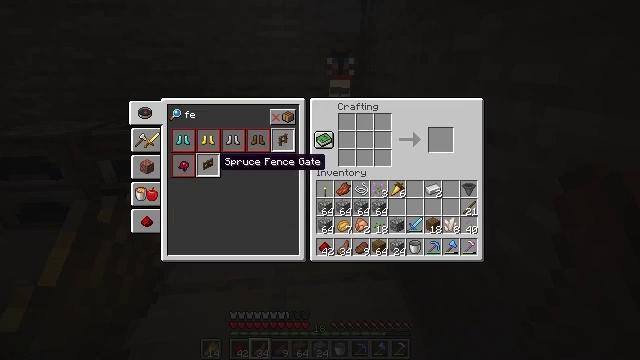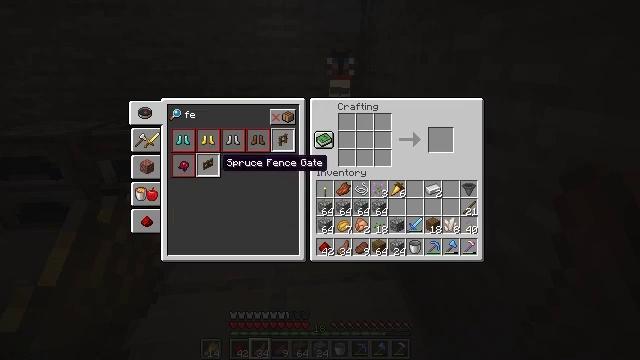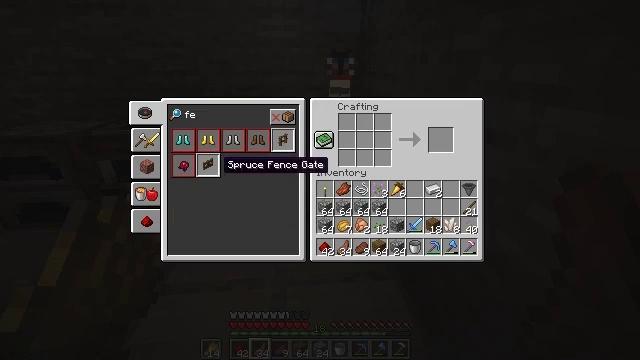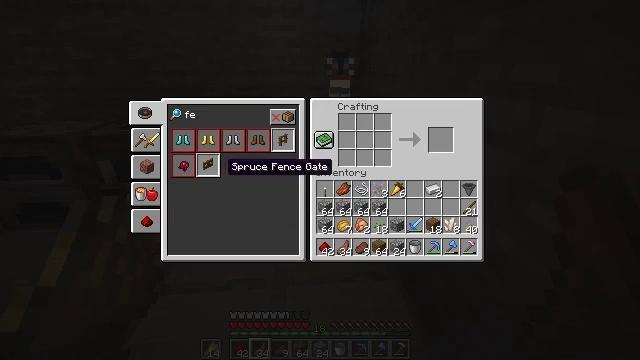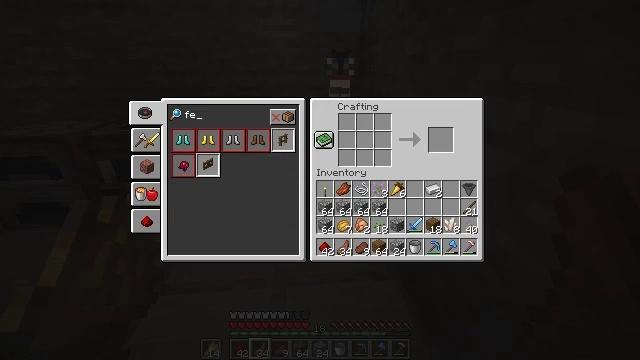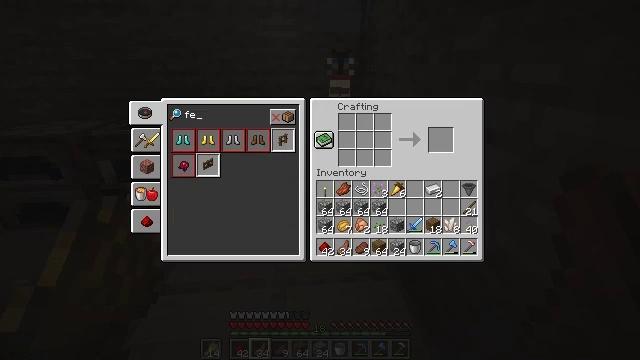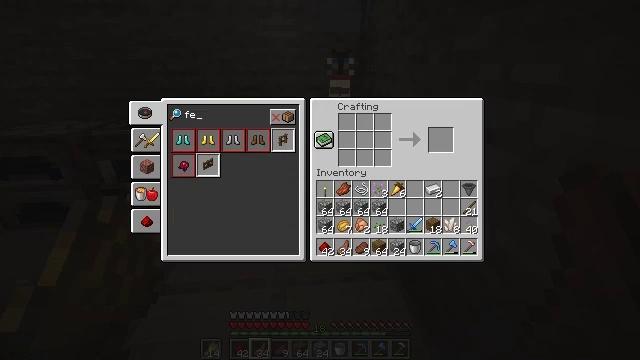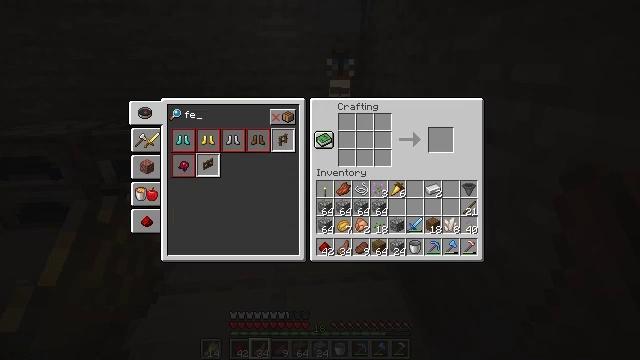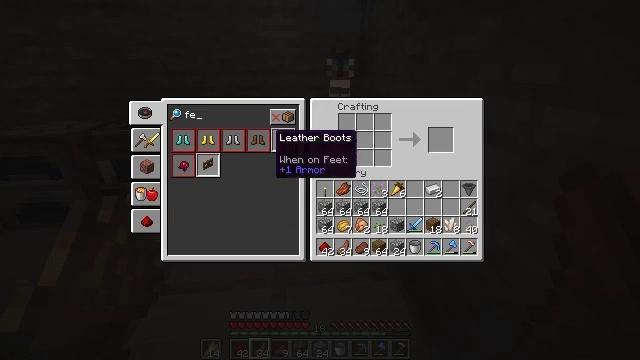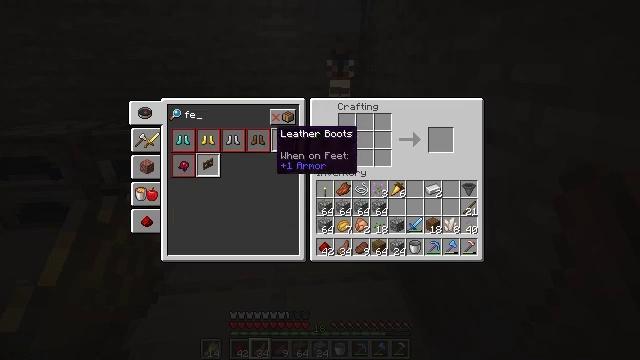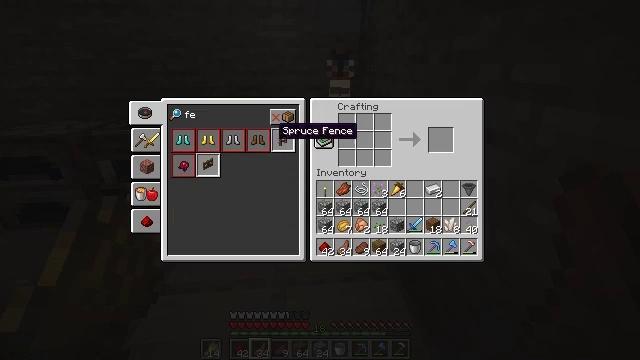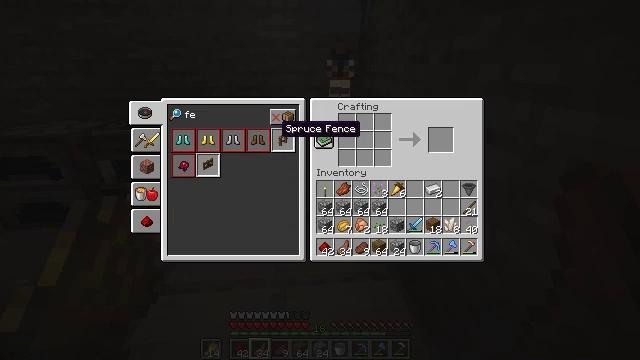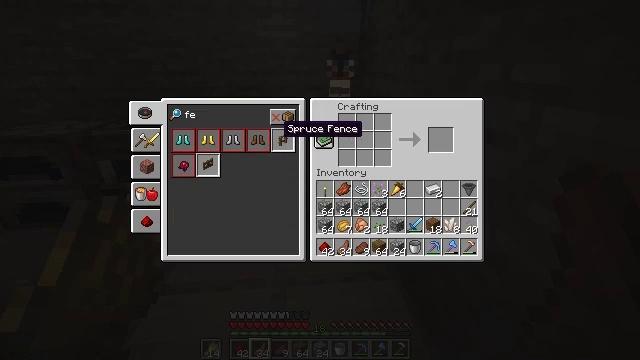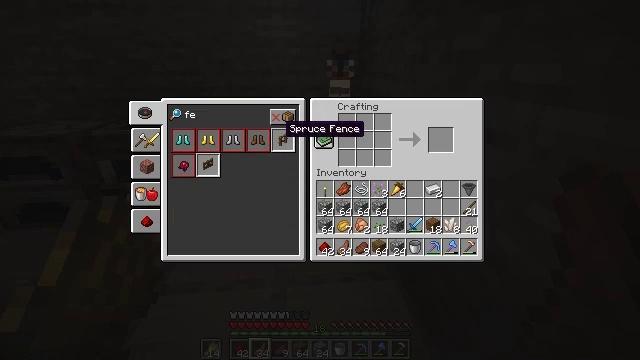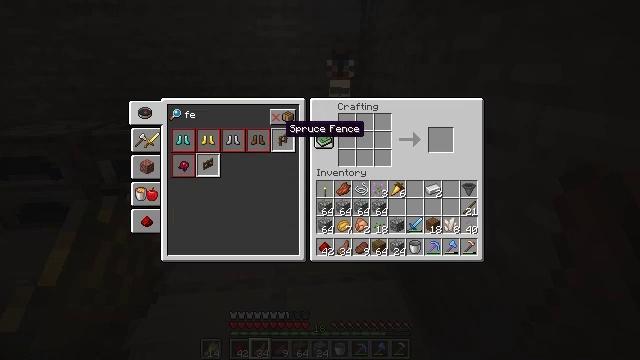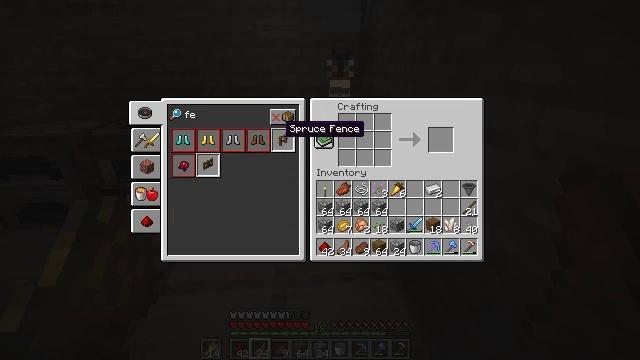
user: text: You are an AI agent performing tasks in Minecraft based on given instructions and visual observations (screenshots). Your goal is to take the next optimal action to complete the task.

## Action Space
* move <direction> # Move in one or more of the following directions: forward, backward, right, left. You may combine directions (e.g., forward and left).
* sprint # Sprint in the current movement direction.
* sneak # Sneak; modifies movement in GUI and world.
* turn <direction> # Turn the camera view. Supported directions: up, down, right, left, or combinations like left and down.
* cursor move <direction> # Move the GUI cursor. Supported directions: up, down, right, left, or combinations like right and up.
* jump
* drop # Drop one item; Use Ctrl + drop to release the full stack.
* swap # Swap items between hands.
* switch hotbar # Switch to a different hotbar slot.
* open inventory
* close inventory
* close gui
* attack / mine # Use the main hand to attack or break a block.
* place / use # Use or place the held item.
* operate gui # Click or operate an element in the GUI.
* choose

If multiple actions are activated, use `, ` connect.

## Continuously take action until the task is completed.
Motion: motion action
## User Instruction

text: Make a spruce fence with spruce planks and sticks.
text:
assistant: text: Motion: no_op
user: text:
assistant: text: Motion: no_op
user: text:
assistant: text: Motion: no_op
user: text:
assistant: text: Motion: no_op
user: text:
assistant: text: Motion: turn right
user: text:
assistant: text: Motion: turn right and up
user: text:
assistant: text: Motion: turn up
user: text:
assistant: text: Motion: turn up
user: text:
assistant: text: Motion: no_op
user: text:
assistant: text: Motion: no_op
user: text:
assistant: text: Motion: no_op
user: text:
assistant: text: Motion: no_op
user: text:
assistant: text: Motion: no_op
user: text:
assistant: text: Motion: no_op
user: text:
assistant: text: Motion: attack / mine
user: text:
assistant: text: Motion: attack / mine
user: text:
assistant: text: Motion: attack / mine
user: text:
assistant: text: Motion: no_op
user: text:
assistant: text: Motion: no_op
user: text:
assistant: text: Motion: no_op
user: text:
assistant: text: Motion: no_op
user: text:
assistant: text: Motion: no_op
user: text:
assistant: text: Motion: no_op
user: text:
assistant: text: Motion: no_op
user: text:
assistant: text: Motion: no_op
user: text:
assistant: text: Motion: no_op
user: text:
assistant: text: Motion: no_op
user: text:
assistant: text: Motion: attack / mine
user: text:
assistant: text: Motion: attack / mine
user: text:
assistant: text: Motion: attack / mine